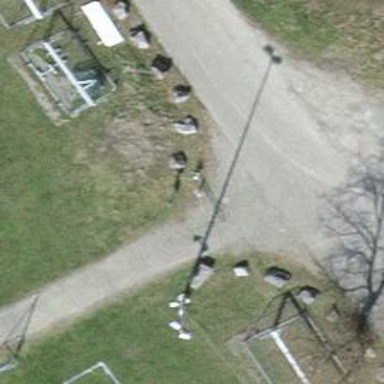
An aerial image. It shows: Swing gate barrier.